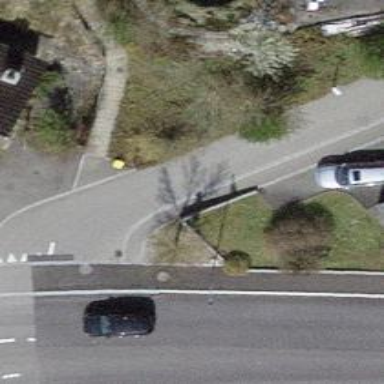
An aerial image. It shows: Post box is visible.